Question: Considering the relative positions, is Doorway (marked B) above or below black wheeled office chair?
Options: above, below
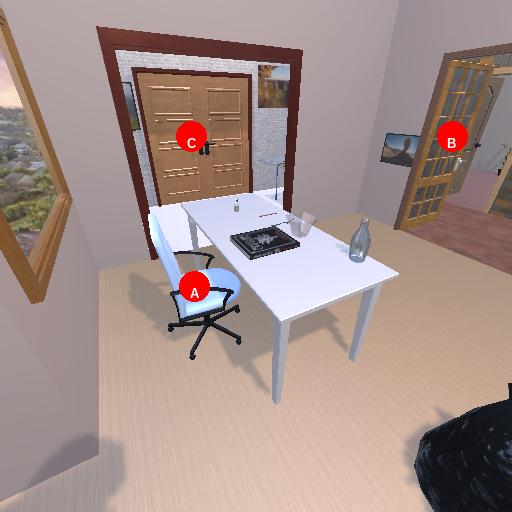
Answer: above